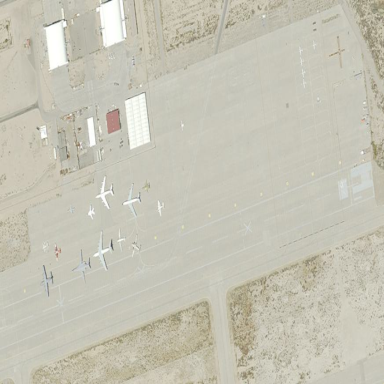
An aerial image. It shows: Apron at the airport.